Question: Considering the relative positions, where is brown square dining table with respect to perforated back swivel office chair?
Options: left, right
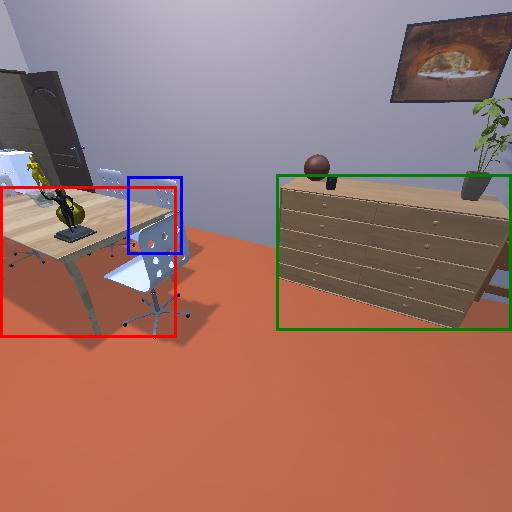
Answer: left